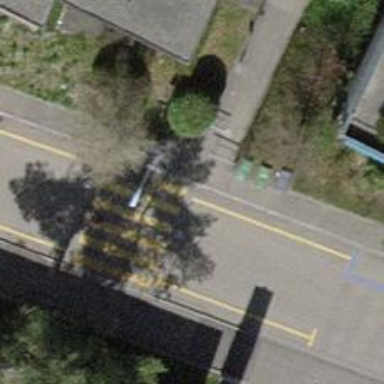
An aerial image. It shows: Cycle barrier.